Question: I add the picture for '48*48' , '72*72' and '96*96' to 'mdpi' , 'ldpi' and 'hdpi' respective.
And add the following code in 'AndroidManifest.xml'
'''
<supports-screens
android:largeScreens="true"
android:normalScreens="true"
android:smallScreens="true"
android:anyDensity="true"/>
'''
The app will capture the suitable picture by itself when I do the above operation ?
But how to setup the Button in the 'xml' file ?
If app will capture the suitable picture by itself , so I have set the 'width' and the 'height' to 'match_parent' like the following code?
'''
<LinearLayout
android:id="@+id/ImageBtulayout"
android:layout_width="match_parent"
android:layout_height="wrap_content"
android:layout_alignParentBottom="true"
android:orientation="vertical"
android:background="#000000"
>
<RelativeLayout
android:layout_width="fill_parent"
android:layout_height="wrap_content" >
<ImageButton
android:id="@+id/BackButton"
android:layout_width="wrap_content"
android:layout_height="wrap_content"
android:layout_alignParentLeft="true"
android:layout_gravity="center_vertical"
android:background="@drawable/back"/>
<ImageButton
android:id="@+id/recordButton"
android:layout_width="wrap_content"
android:layout_height="wrap_content"
android:layout_centerInParent="true"
android:layout_gravity="center_vertical"
android:background="@drawable/no_delete" />
<ImageButton
android:id="@+id/download_button"
android:layout_width="wrap_content"
android:layout_height="wrap_content"
android:layout_alignParentRight="true"
android:layout_gravity="center_vertical"
android:background="@drawable/download"/>
</RelativeLayout>
</LinearLayout>
'''
I modify the code like the above.
And I install the APP to the device which the size is 4.7 inch.
But the icon seem too small.
It like the following picture

How to remove the part of gray on imageButton ?
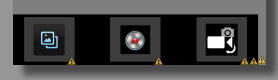
Answer: You are confusing two different concepts. One is a screen's pixel density or DPI and another is a screen's size. In general, phones are considered normal size and tablets are considered large size.
I recommend you read through this entire article which highlights a lot of valuable points regarding supporting different screen sizes and screen densities:
<URL>
In general though, Android allows the user to define different resources for different device configurations (including screen size and screen density, among others). This is done through the use of (resource/configuration) qualifiers. These are defined by a hiphen, and then the qualifier name on certain folders inside your /res/ directory.
For example, if you wanted to define different images for different screen densities, you would create a new drawable directory for each supported screen density and put the appropriate resources in each.
- - -
Then, when Android goes to look for a resource, it will first look for a directory which matches the device's screen density qualifier and get's the resource from there. The resources will share the same name, but will be in different folders, which allows you to define the different resources but also allows Android to resolve them into their different configurations.
So let's look at your questions:
As described above, as long as you have arranged yor resources with the appropriate qualifiers, then yes, Android will be able to resolve them correctly. However, note that this has nothing to do with the tag in your manifest.
Your current XML setup is correct.
Setting your width and height to match_parent will make the views width and height the same as the parent layout, which is incorrect. You want the width and height to wrap the internal content of the view, therefore wrap_content is correct.
Edit: Regarding your question about removing the border, if you want to use ImageButtons, then the documentation (first paragraph) suggests setting the android:background attribute to transparent.
'''
android:background="#<PHONE>"
'''
You might also want to try setting the padding to
'''
android:padding="0dp"
'''
<URL>